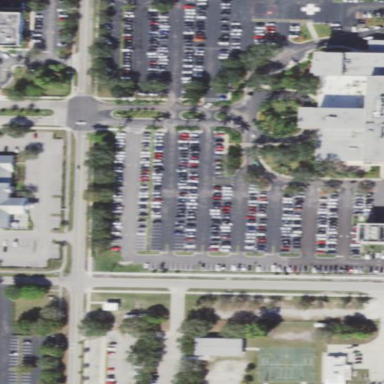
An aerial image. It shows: Parking area with asphalt surface.